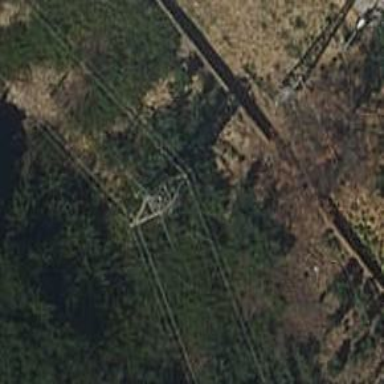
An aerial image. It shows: Power line is depicted.